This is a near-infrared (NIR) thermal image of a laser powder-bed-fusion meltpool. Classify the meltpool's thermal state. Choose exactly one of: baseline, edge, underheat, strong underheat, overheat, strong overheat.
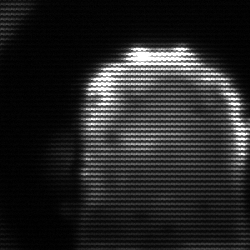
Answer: baseline